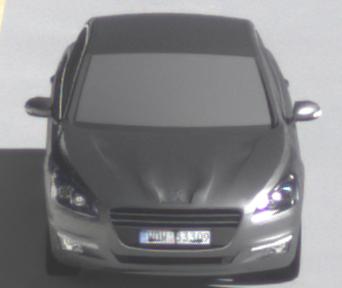
Make: Peugeot
Model: 508 120 VTi
Detailed model: 508 (I) Limousine
Model produced from: 2011/03
Model produced until: 2014/05
Doors: 4
Color: gray
Road condition: dry road
Daytime: midday
Contrast: high contrast